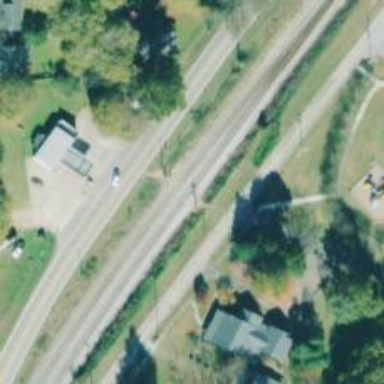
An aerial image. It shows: Railway signal.